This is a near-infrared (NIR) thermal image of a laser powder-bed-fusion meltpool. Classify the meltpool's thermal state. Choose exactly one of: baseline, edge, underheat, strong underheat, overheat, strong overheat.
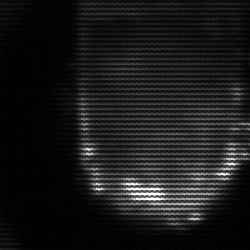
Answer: baseline